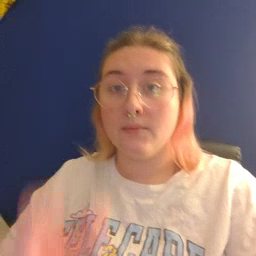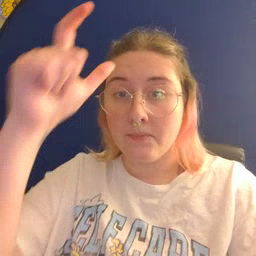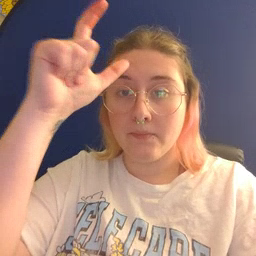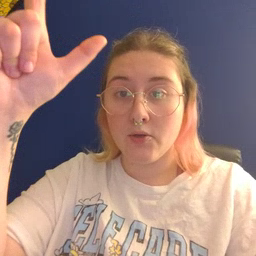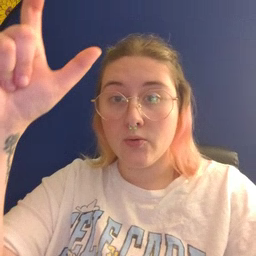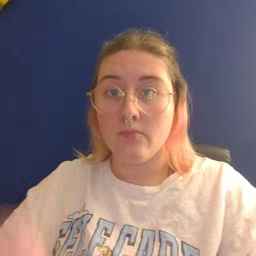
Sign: moon